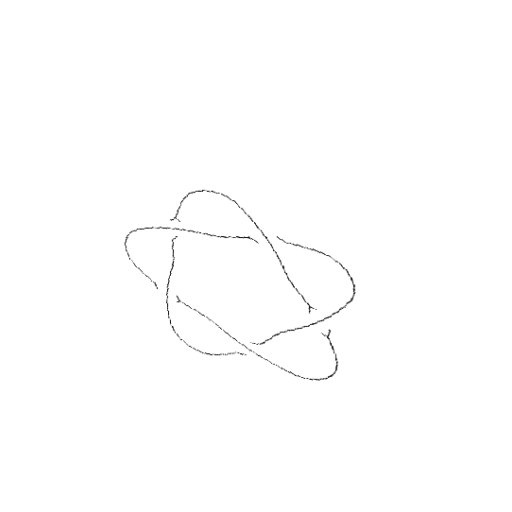
Crossing number: 5